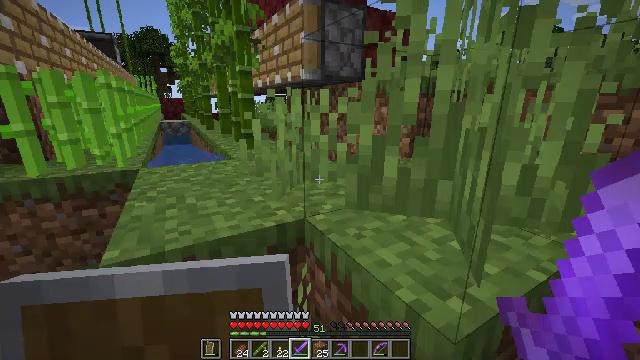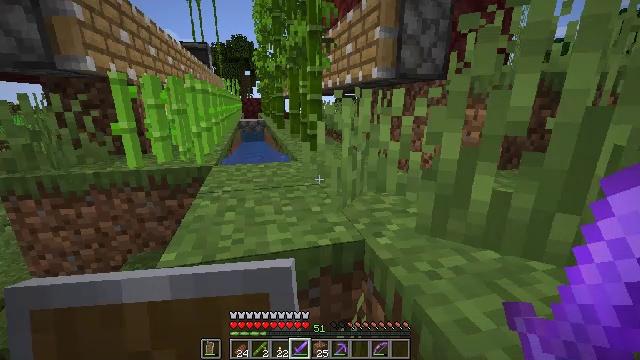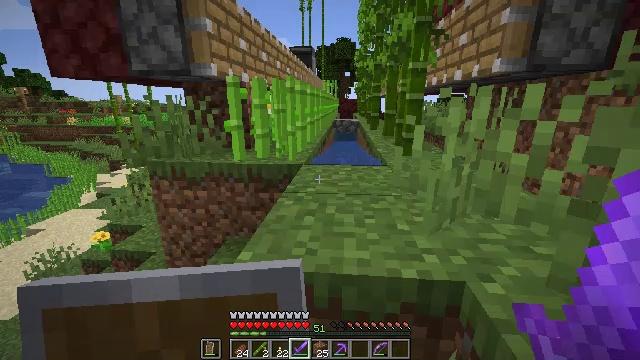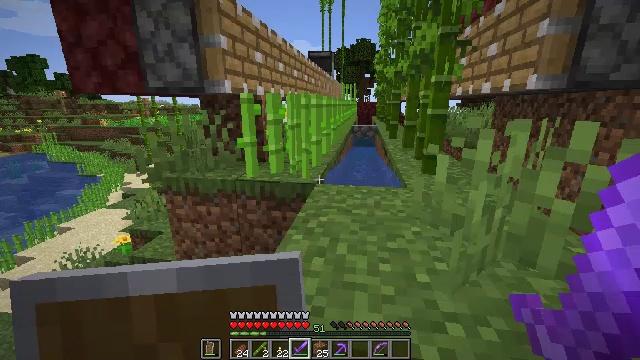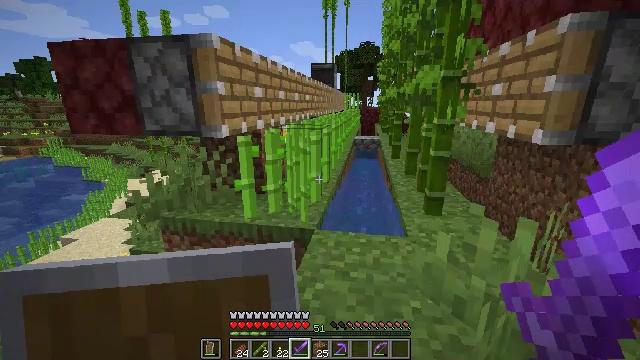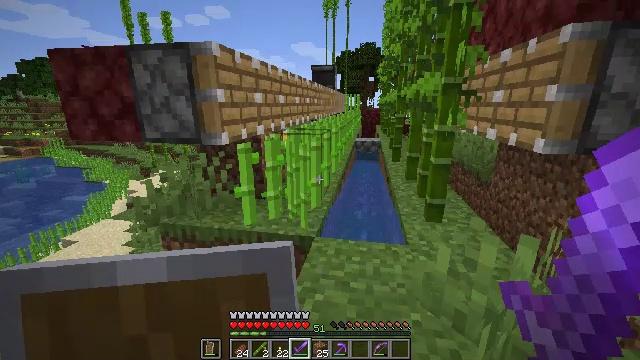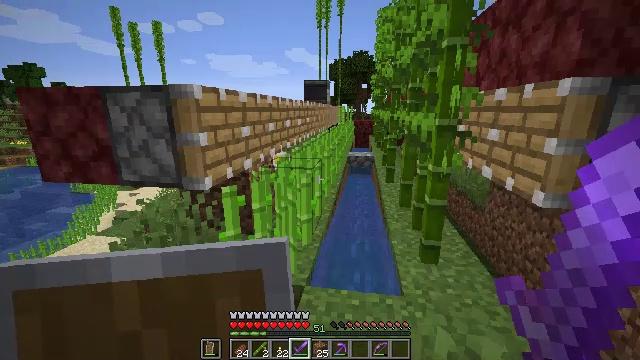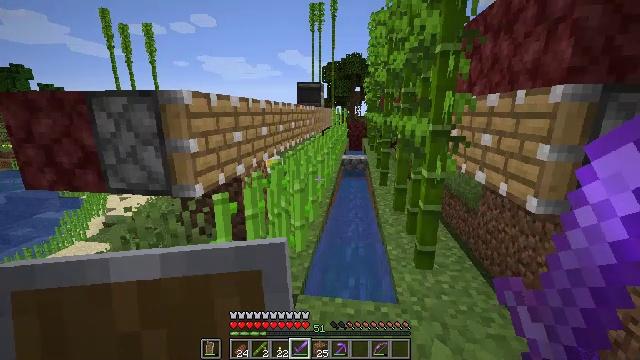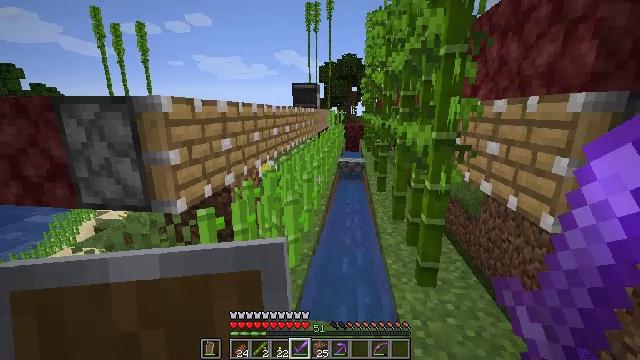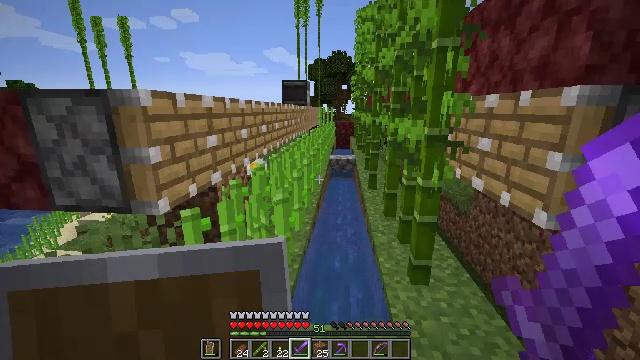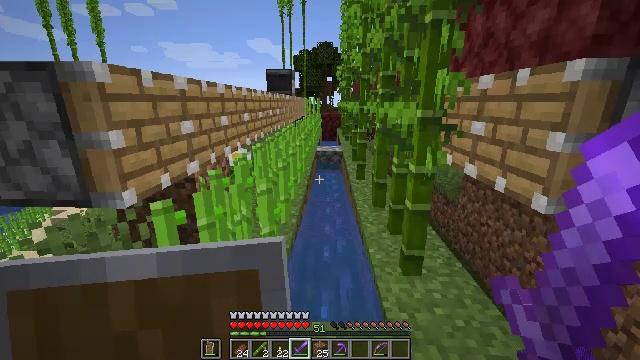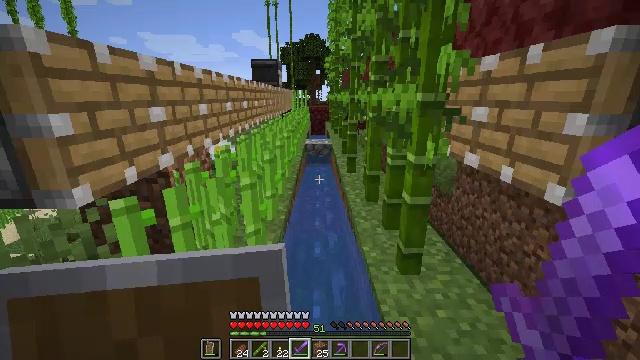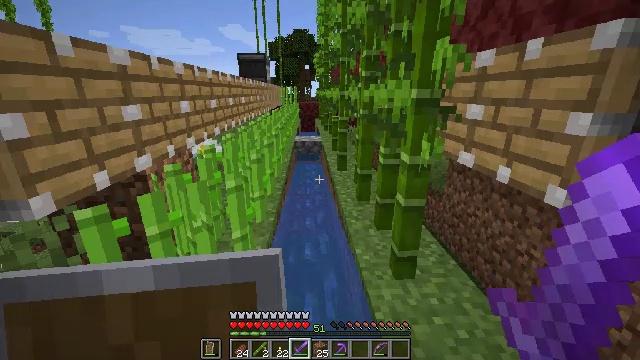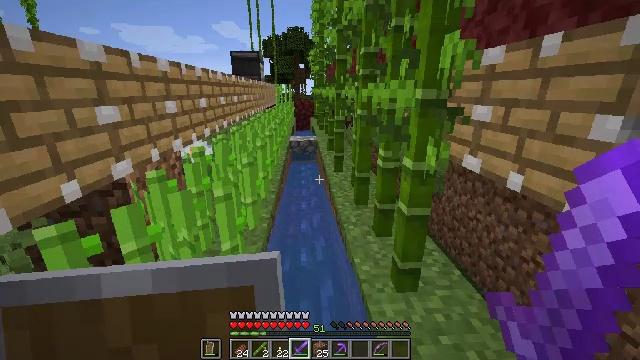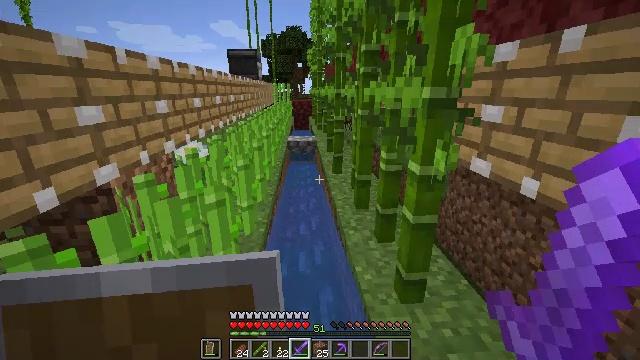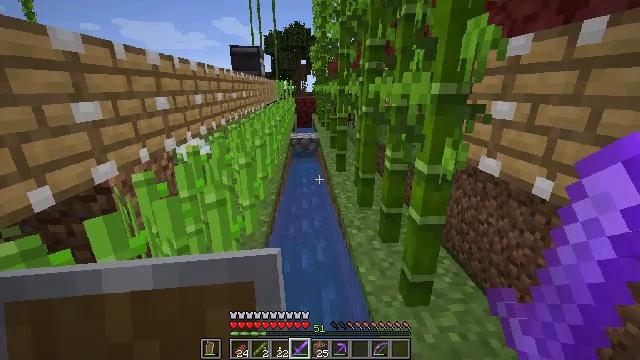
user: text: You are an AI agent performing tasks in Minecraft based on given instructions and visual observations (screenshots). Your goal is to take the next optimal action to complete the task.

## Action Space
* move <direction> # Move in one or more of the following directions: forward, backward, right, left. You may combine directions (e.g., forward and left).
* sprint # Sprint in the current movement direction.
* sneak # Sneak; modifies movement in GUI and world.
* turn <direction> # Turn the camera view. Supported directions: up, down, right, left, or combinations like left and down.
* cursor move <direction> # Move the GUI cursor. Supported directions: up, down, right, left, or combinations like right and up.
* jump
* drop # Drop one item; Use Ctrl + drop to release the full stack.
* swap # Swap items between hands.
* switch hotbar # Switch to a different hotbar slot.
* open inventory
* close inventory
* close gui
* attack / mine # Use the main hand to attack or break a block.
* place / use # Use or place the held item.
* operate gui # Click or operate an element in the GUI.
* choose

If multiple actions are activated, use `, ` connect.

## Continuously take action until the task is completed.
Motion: motion action
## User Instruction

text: Drop a bamboo.
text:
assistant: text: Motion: move forward, turn left
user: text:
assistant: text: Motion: move forward, turn left
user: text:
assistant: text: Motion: move forward, turn left, jump
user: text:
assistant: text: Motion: move forward, jump
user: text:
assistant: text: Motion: move forward, jump
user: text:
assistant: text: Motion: move forward, turn right and up, jump
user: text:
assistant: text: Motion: move forward, turn right, jump
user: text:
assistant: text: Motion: move forward, jump
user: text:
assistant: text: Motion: move forward, turn right
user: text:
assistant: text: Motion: move forward, turn right and down
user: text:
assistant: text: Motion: move forward, turn right and down
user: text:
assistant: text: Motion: move forward, turn right
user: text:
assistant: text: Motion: turn right
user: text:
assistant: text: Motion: no_op
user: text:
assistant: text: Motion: no_op
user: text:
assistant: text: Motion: turn left
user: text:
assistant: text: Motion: turn left
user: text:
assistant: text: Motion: no_op
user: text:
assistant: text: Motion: turn left, close inventory
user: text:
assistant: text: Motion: close inventory
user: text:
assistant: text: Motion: close inventory
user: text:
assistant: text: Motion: no_op
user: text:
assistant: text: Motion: no_op
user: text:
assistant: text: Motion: no_op
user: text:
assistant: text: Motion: no_op
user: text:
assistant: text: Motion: no_op
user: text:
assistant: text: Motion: turn right
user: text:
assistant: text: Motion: turn right
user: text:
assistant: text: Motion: no_op
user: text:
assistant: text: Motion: no_op